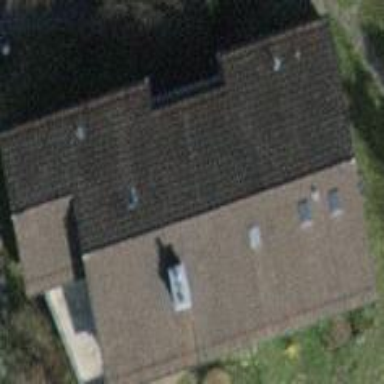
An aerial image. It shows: The roof of the building is gabled in shape.